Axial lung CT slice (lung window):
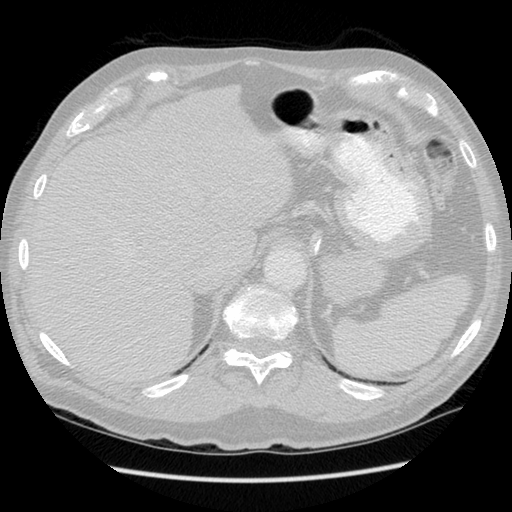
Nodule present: no